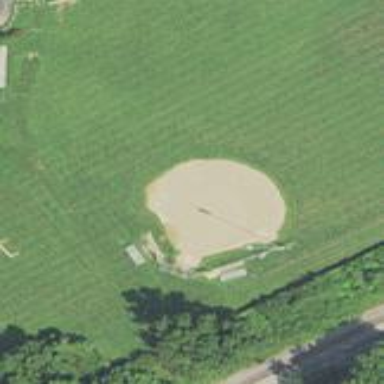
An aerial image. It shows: Baseball pitch for leisure land.